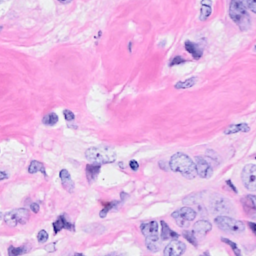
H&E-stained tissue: Breast